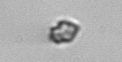
Label: Heterocapsa_rotundata